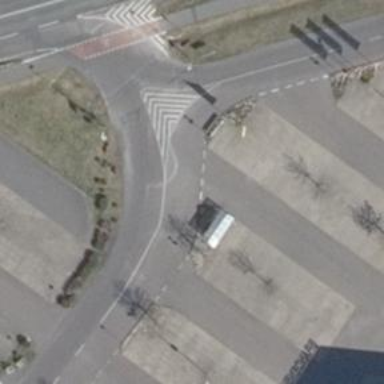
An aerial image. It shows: Road serving as parking aisle.